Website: lowes
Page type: newsletter-management
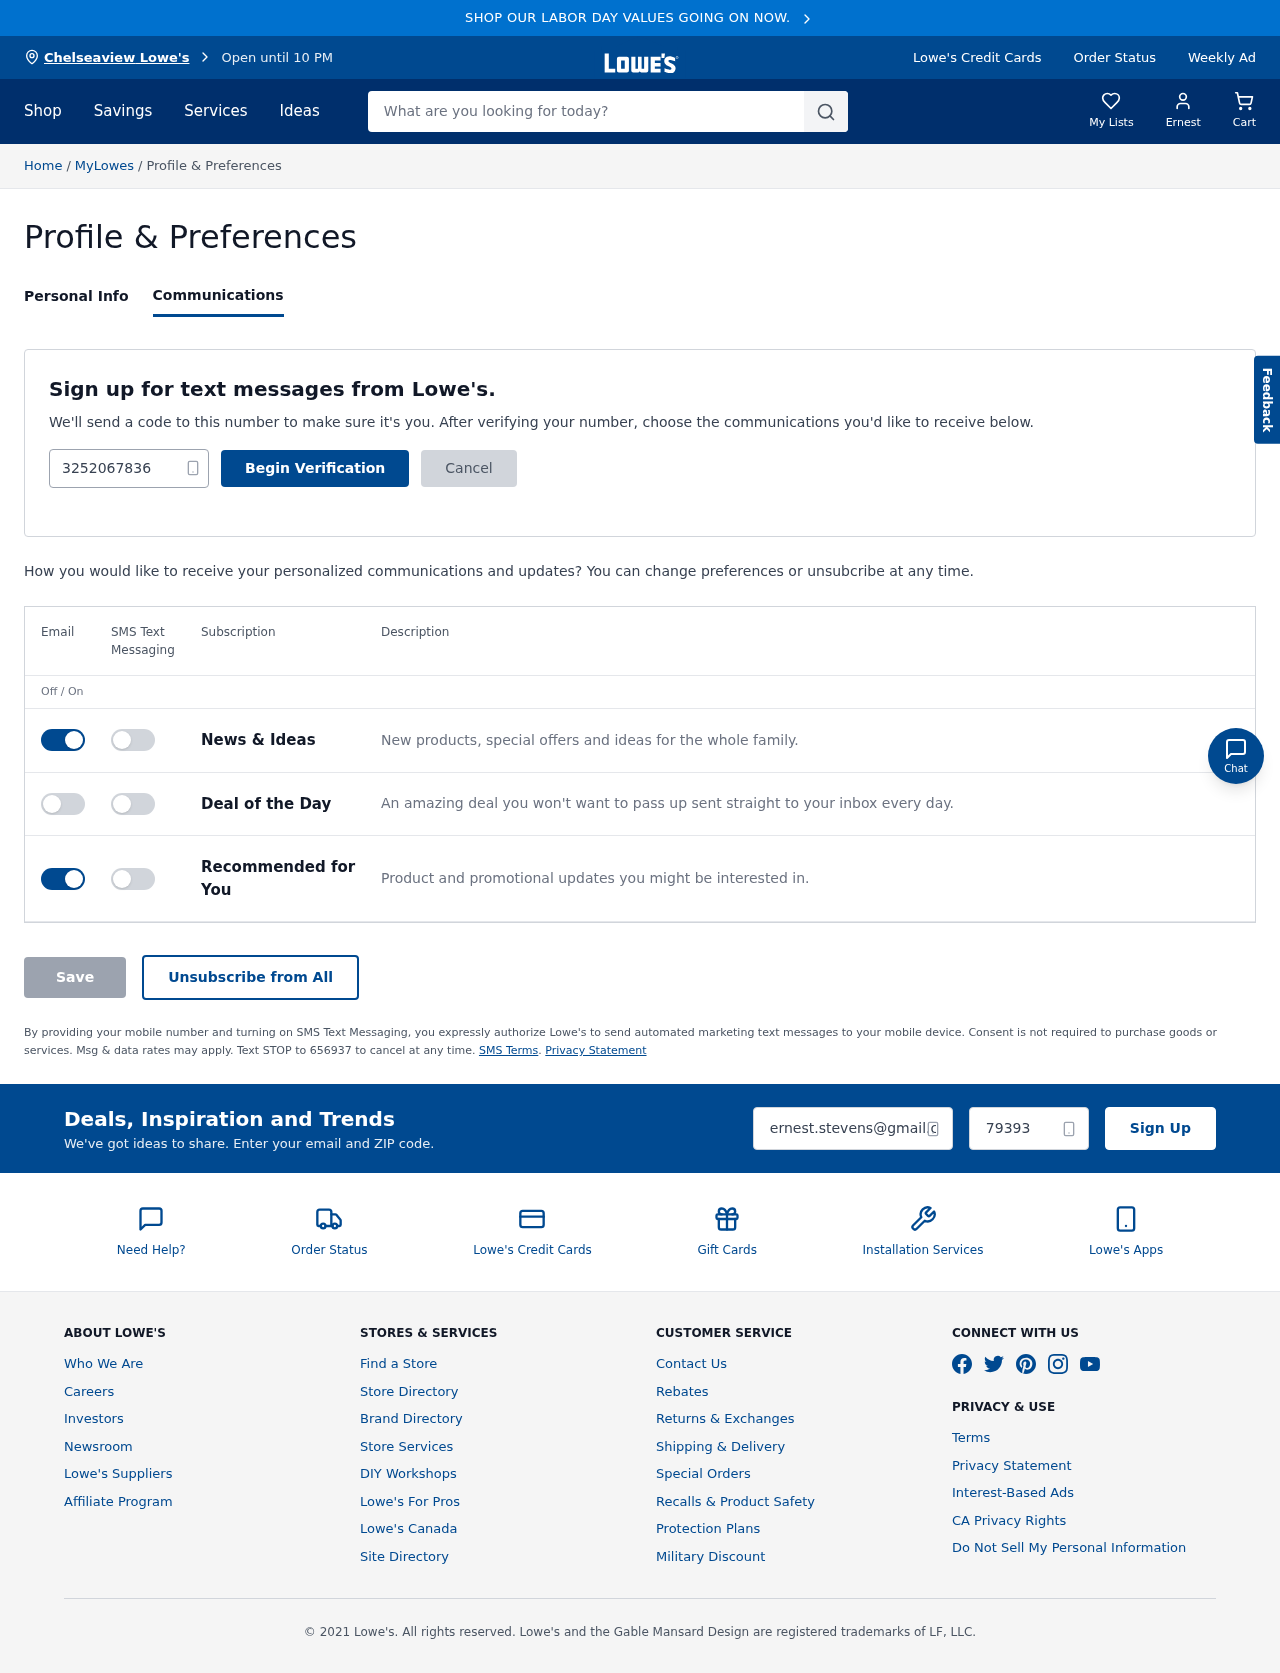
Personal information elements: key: PII_CITY
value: Chelseaview Lowe's
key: PII_EMAIL
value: ernest.stevens@gmail.com
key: PII_FIRSTNAME
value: Ernest
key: PII_PHONE
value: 3252067836
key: PII_POSTCODE
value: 79393
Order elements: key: ORDER_NUM_ITEMS
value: Cart
Search elements: key: HEADER_SEARCH
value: What are you looking for today?